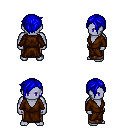
a pixel art fantasy rpg character, male body template, dark elf, purple skin, brown robe, robe skirt, blue pixie cut hairstyle, four views (front, back, left, right), 2x2 character sprite sheet, small pixel art, hard edges, no anti-aliasing